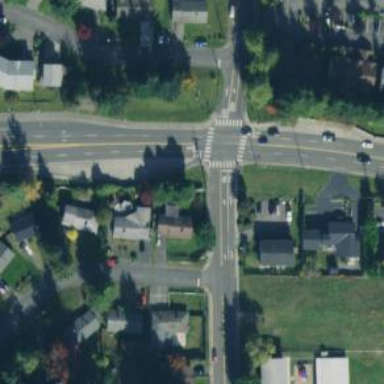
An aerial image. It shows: Secondary road with separate sidewalks.